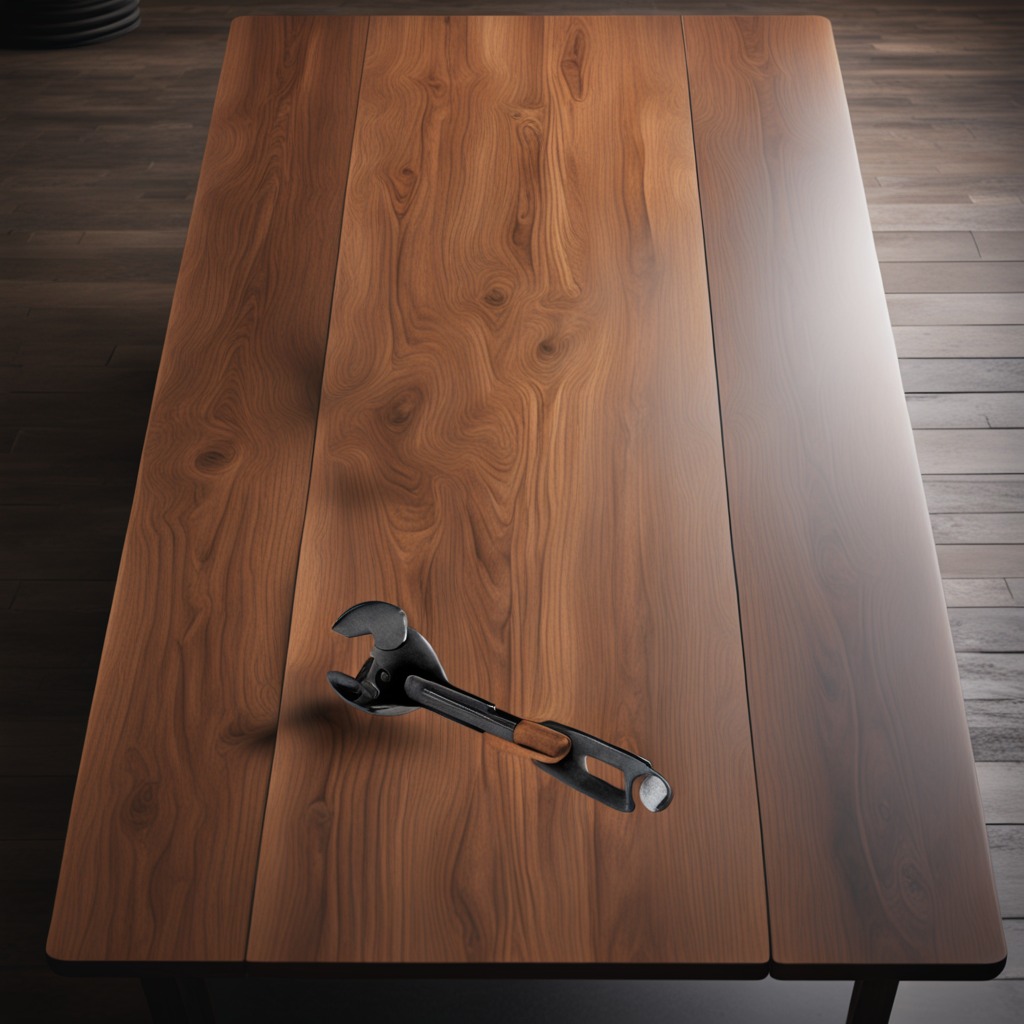
An wrench is lying on the oil-spilled wooden table in a vintage motorcycle garage.